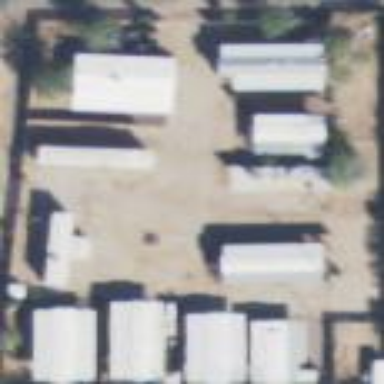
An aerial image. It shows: Residential area designated as trailer park.